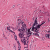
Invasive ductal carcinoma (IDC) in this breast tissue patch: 0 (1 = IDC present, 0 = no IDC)